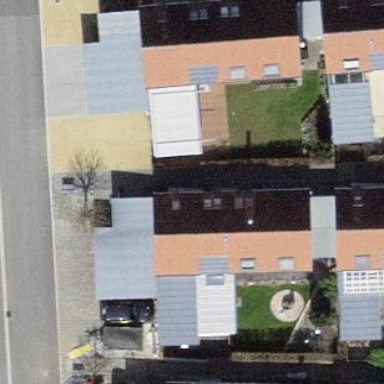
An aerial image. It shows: Garage building.